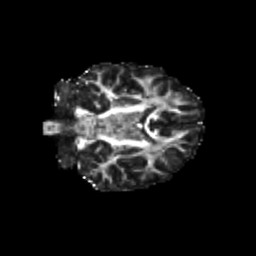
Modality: FA
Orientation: coronal
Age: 10
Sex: male
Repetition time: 9.5 s
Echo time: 0.089 s